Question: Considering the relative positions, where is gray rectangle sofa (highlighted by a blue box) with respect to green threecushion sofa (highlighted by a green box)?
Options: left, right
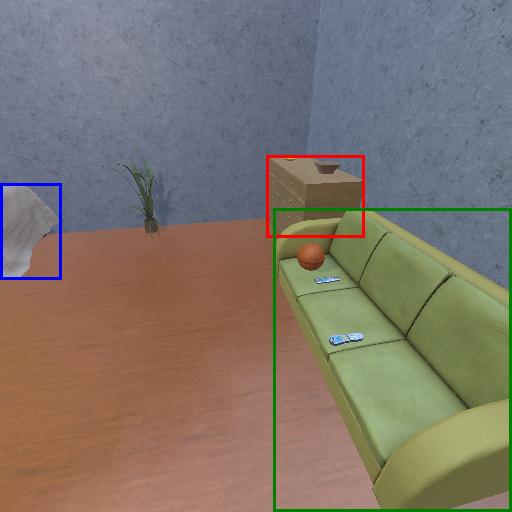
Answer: left